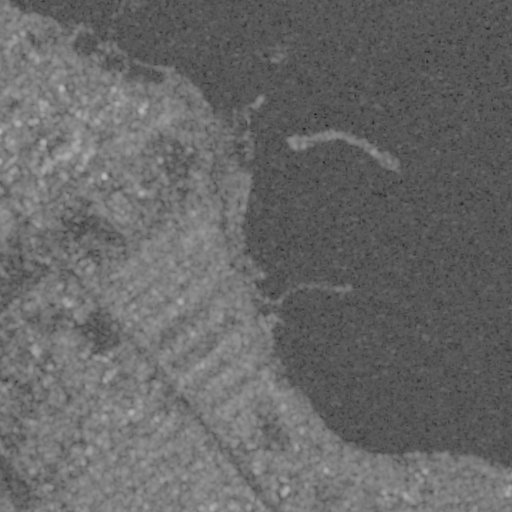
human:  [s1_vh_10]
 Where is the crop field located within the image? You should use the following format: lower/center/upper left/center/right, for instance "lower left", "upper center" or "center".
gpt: The crop field is located in the lower left of the image.
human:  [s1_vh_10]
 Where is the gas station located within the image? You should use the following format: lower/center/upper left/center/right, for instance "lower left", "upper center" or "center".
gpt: The gas station is located in the center left of the image.
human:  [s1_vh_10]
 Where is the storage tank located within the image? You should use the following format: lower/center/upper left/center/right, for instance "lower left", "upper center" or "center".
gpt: The storage tank is located in the center left of the image.
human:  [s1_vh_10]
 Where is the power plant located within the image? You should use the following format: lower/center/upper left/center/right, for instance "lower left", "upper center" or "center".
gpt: There is no power plant in the image.

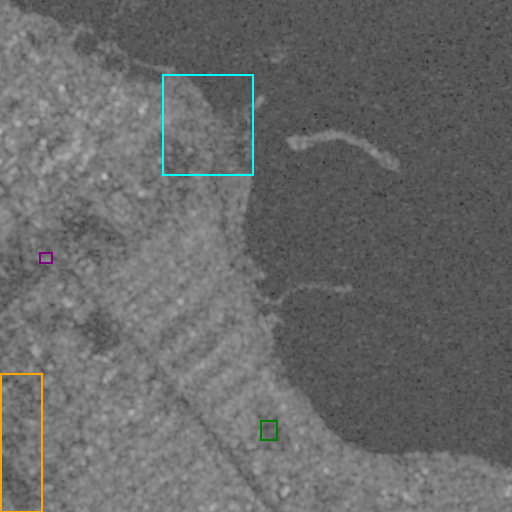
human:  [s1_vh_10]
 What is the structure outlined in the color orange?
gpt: The structure outlined in orange is a crop field.
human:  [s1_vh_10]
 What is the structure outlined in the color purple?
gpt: The structure outlined in purple is a gas station.
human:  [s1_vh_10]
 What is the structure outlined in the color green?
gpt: The structure outlined in green is a park.
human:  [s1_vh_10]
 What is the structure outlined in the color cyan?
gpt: The structure outlined in cyan is a quarry.
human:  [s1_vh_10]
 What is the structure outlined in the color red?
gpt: There is no red outline.